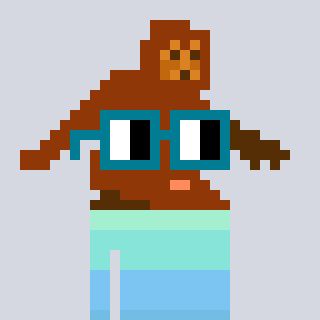
a pixel art character with square dark green glasses, a bigfoot-shaped head and a gunk-colored body on a cool background